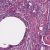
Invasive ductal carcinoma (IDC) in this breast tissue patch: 1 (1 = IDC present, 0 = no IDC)